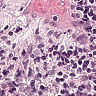
Metastatic tissue present: no